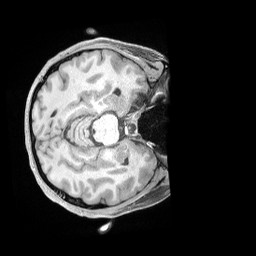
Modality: T1w
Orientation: axial
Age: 34
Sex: female
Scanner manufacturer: siemens
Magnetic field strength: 3 T
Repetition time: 2 s
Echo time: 0.00211 s